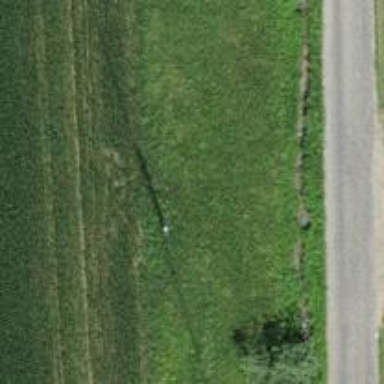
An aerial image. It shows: Power pole.